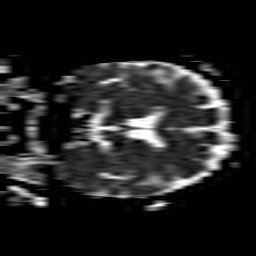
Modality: ADC
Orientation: coronal
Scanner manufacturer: philips
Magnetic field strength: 1.5 T
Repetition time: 3.654 s
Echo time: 0.06896 s